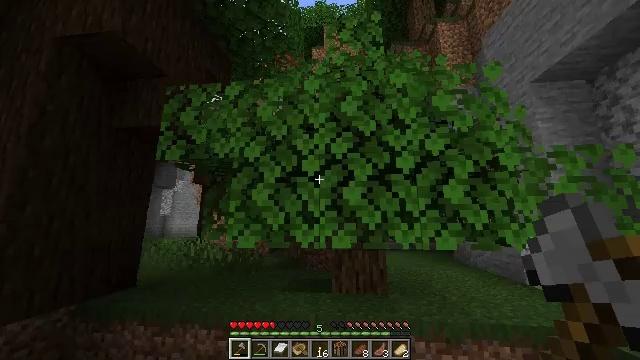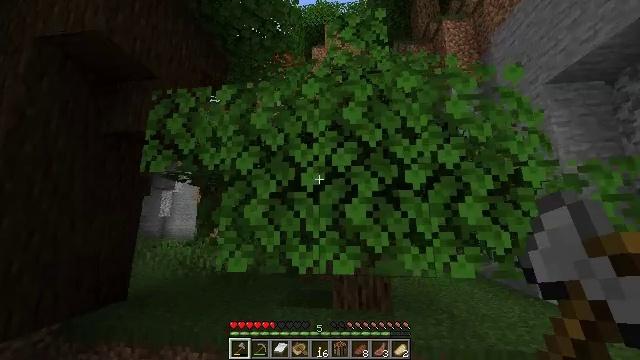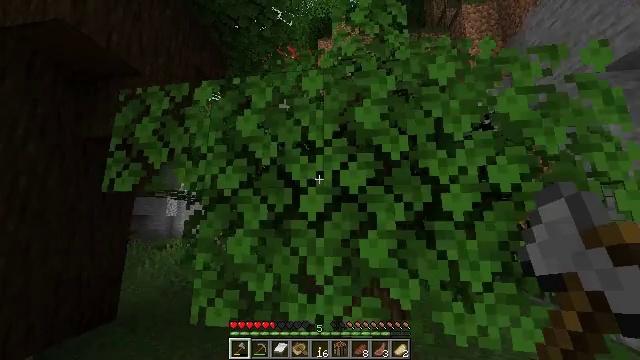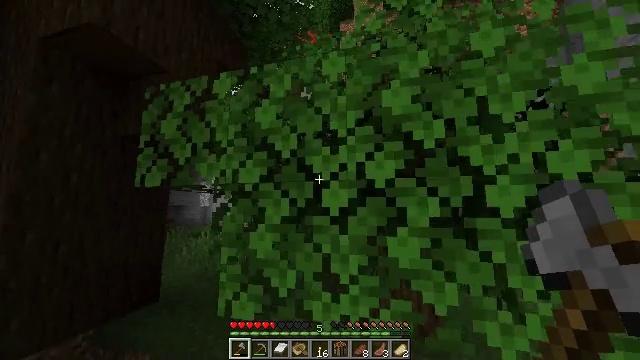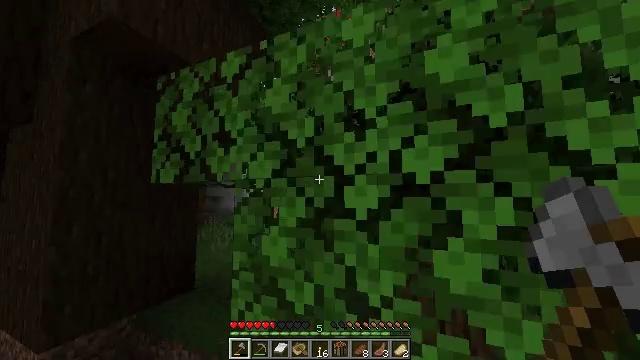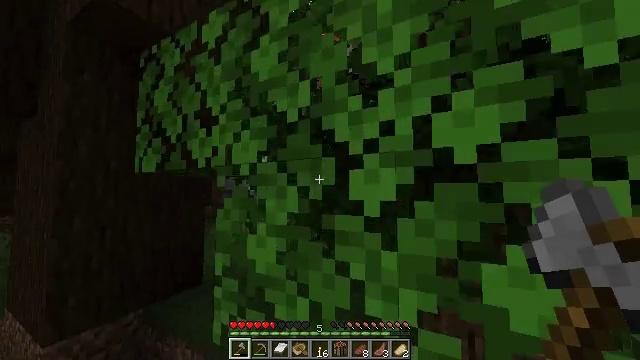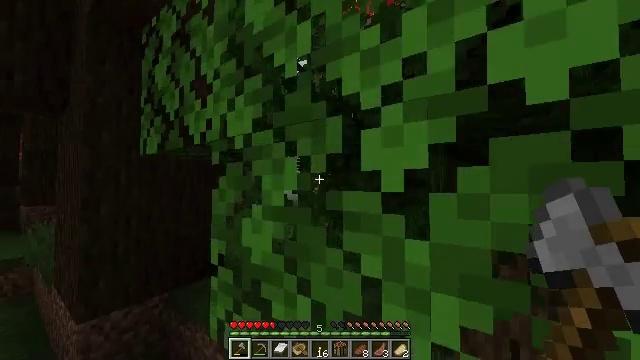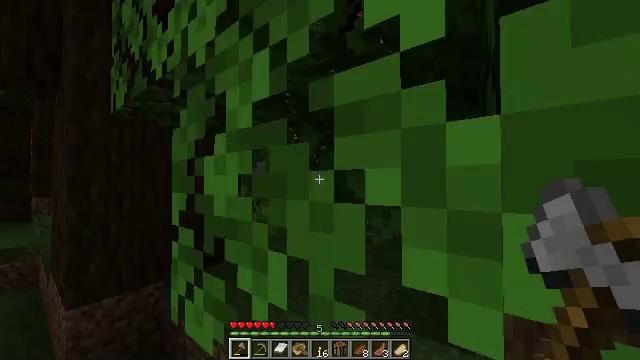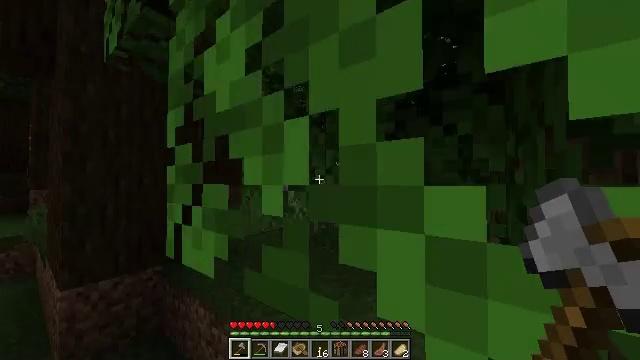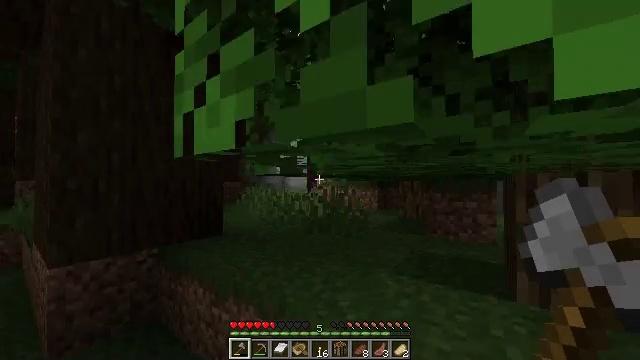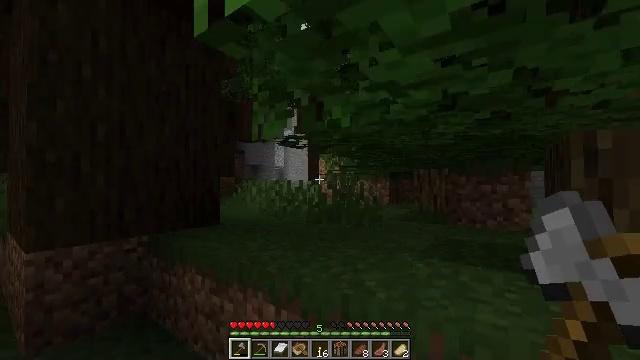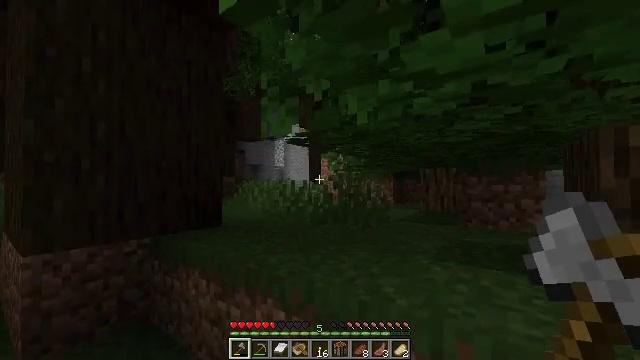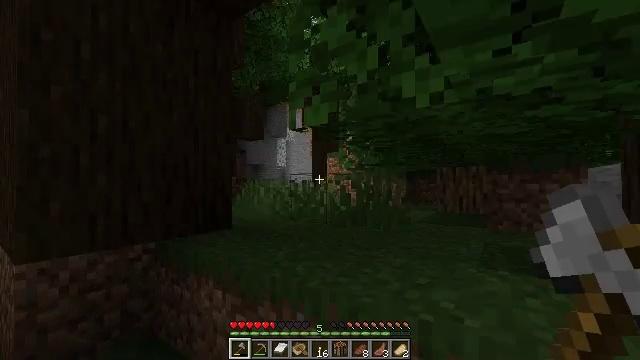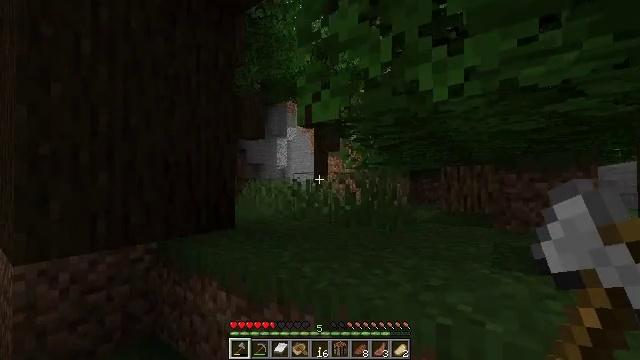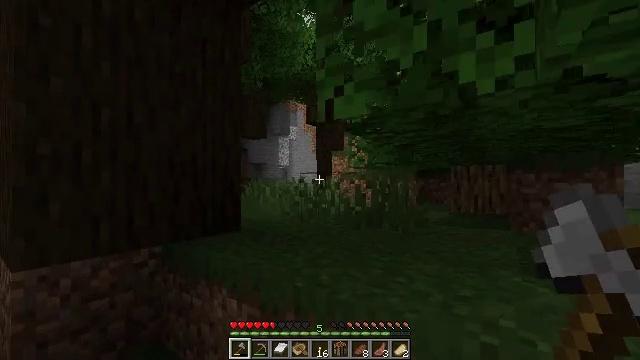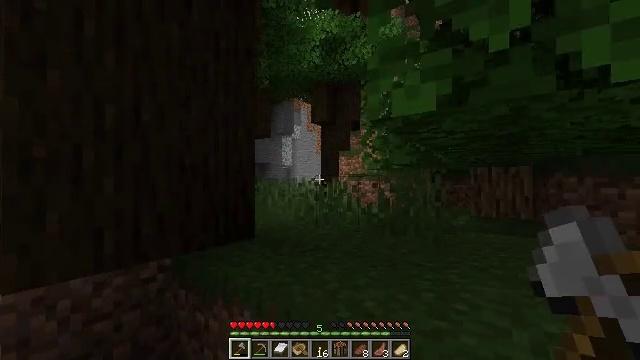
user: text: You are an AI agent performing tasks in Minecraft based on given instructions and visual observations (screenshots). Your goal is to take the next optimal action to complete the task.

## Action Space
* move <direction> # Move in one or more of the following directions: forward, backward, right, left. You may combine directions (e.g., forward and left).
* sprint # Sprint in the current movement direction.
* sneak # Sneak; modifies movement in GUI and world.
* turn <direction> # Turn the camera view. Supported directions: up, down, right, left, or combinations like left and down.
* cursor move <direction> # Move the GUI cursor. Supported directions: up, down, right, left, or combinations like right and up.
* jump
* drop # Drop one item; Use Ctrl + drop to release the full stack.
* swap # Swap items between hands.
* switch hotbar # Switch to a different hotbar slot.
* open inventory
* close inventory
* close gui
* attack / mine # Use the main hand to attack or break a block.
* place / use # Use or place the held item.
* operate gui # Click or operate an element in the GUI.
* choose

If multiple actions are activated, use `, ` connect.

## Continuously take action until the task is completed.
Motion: motion action
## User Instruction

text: Break the sugar cane.
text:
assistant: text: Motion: move forward, jump
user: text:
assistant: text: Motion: move forward, turn left and down, jump
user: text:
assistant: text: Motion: move forward, turn left and down, jump
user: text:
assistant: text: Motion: move forward, turn left and down
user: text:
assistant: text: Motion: move forward, turn left and down
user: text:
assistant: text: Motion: move forward and move left, turn left and down
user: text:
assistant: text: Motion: move forward and move left, turn left
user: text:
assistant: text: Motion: move forward and move left
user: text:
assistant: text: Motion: move forward and move left
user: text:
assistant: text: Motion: move forward and move left
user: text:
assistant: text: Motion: move forward and move left
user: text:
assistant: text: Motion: move forward and move left
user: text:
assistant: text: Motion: move forward and move left
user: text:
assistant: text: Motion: move forward and move left
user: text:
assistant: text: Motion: move forward and move left
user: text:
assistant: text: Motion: move forward
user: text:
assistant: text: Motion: move forward, jump
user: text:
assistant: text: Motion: move forward, turn right, jump
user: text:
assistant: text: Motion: move forward, jump
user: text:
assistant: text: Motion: move forward, jump
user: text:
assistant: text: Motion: move forward, jump
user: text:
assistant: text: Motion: move forward
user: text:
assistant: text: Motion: move forward
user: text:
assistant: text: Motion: move forward
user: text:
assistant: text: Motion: move forward
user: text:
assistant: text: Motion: move forward
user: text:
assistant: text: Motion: move forward, turn left and down
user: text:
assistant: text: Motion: move forward, turn left and down
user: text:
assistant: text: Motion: move forward, turn left and down
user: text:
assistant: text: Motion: move forward, turn left and down